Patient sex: M
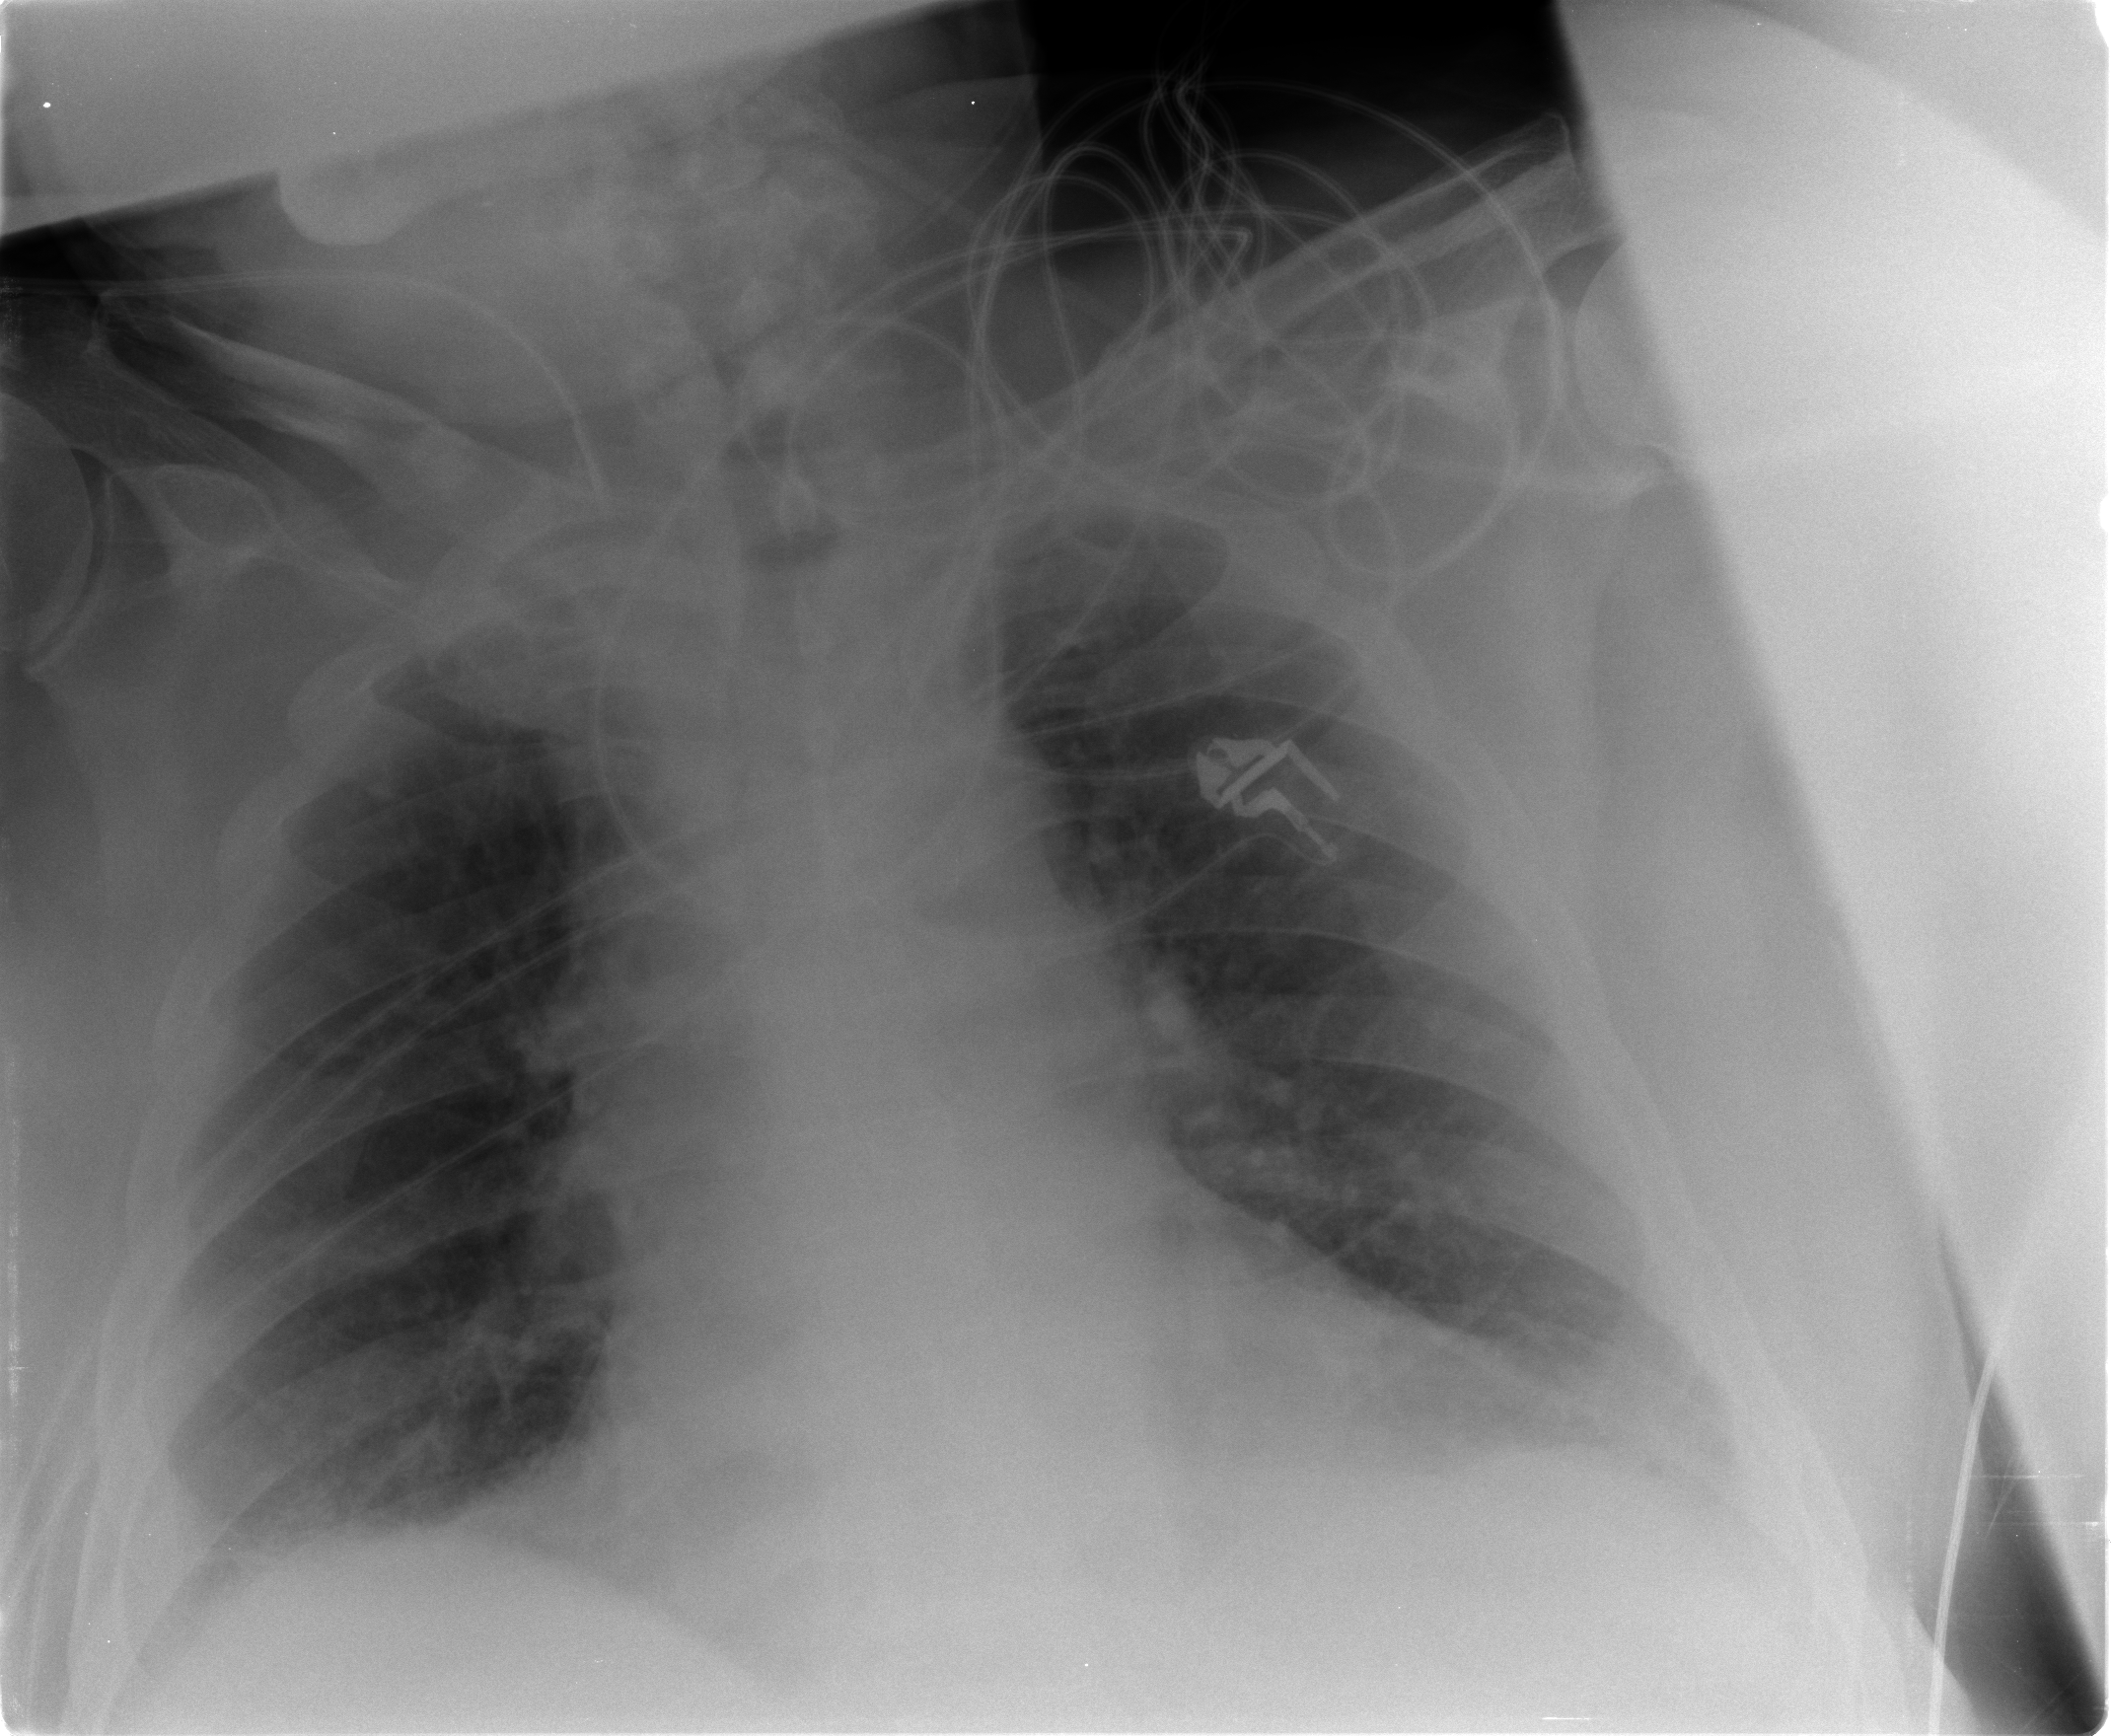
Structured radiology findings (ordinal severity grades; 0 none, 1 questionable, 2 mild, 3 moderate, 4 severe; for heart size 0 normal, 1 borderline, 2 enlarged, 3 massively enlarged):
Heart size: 0
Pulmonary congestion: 2
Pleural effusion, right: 1
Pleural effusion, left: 2
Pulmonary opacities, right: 1
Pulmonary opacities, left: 1
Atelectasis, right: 1
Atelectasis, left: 2